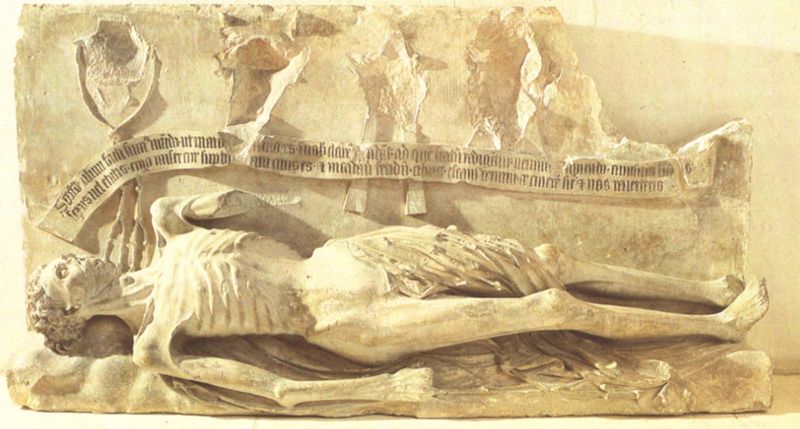
Titel: Grabmal des Kardinals Jean de la Grange
Standort: Avignon, St. Martial (EU - F)
Institution: Avignon, Musée du Petit Palais
Schlagwörter: körper, mann, nackt, schatten, weiß, frau, haar, zeichnung, tuch, arm, arme, augen, band, falten, leiche, stein, tod, tot, toter, figur, gewand, haare, locken, skulptur, beine, relief, schrift, ecke, liegen, fels, banner, nabel, halbnackt, platte, foto, knochen, memento mori, abbruch, rippen, text, tote, wappen, kaputt, skelett, sandstein, grab, leichnam, gips, spruch, grabmal, gerippe, skellett, mager, abguss, rippe, pompeii, spruchband, bruch, schriftband, gebrochen, liegender, grabplatte, nordalpin, liegefigur, mumie, mumue